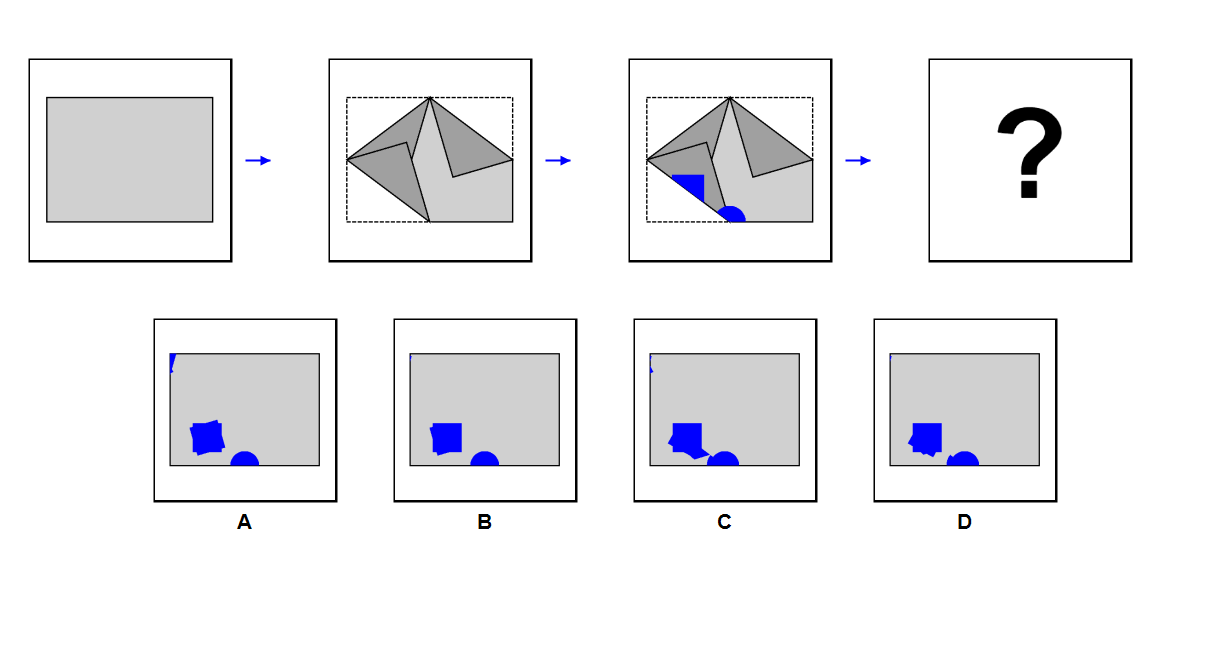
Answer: B